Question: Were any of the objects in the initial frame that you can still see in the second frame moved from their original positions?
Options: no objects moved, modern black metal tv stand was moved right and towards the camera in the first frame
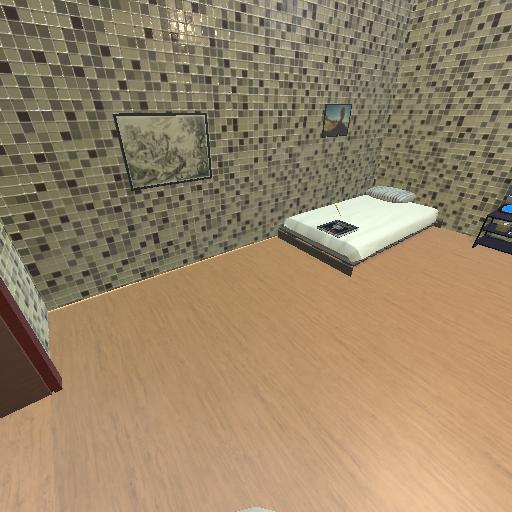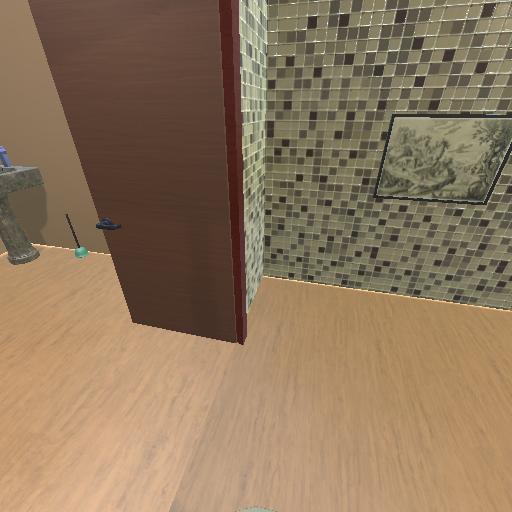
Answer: no objects moved